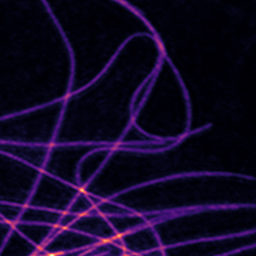
Label: Super-resolution Microtubules image